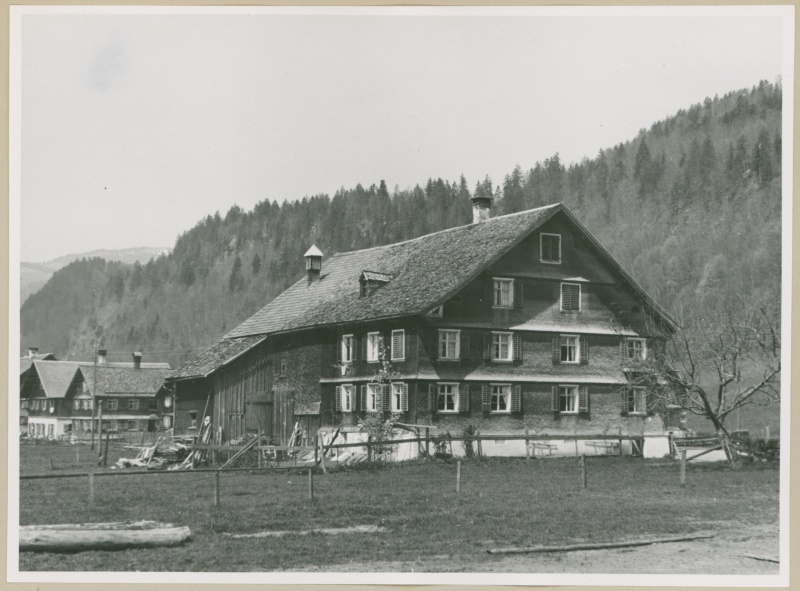
Institution: Österreichisches Museum für Volkskunde Wien
Schlagwörter: baum, berg, himmel, weiß, wolken, baumstämme, bäume, landschaft, fenster, holz, schwarz, straße, tür, dach, gebäude, gras, haus, wiese, zaun, alt, architektur, baumstamm, feld, häuser, hügel, natur, stamm, vieh, weide, hütte, sonne, land, tal, wald, arbeit, fensterläden, kamin, schornstein, schuppen, garten, ruhe, ort, heu, berge, gebirge, hang, dorf, alm, bauernhof, herbst, hof, tannen, stämme, bretter, bauer, foto, fotografie, fensterladen, wohnhaus, scheune, zweig, groß, schwarz-weiß, tanne, österreich, wärme, holzhütte, bauernhaus, stall, landwirtschaft, tirol, holzhaus, alpe, schindeln, vergangenheit, großfamilie, friedlich, holzbau, schwrzweiß, mehrstöckig, schnaps, wiesn, fensterln, jugendherberge, ddr, verlassenheit, hilz, bauerndorf, holz hacken, mmel, zan, bregenzerwald, vorarlberg, pension, fachhaus, fachbau, schornsztein, kein wifi, erhalt